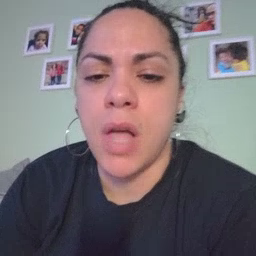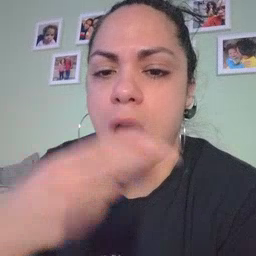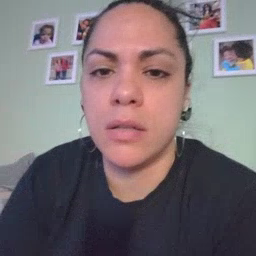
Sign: cut